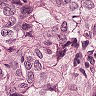
Metastatic tissue present: yes